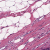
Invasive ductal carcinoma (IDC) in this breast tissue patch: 0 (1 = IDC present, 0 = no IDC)